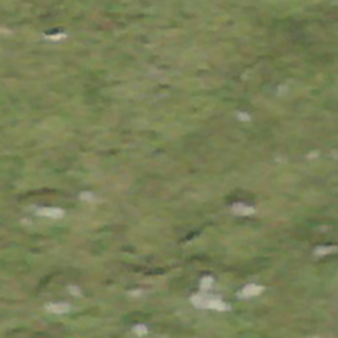
Label: other